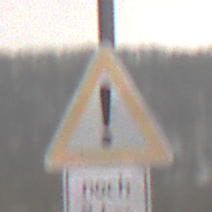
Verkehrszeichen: Gefahrenstelle
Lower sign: LaengeEinerStrecke4
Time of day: Midday
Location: Outdoor (Nature)
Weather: Overcast
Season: Winter
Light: Natural